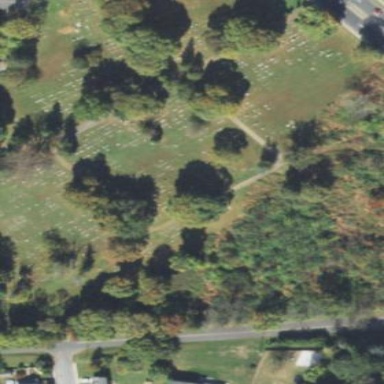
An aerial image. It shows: Cemetery.